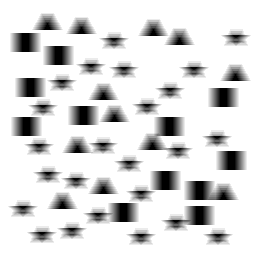
Squares: 12
Triangles: 12
Stars: 24
Total shapes: 48